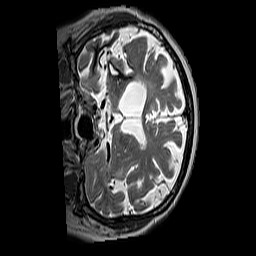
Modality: T2w
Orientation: coronal
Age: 67
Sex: female
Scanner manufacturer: siemens
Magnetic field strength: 3 T
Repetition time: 3.2 s
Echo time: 0.212 s